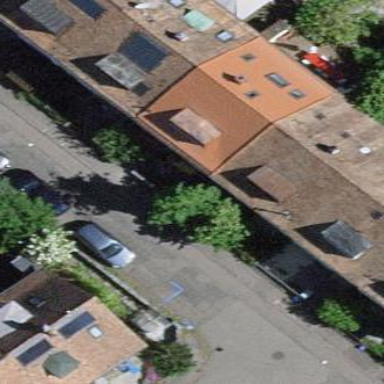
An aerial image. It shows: Terrace building.